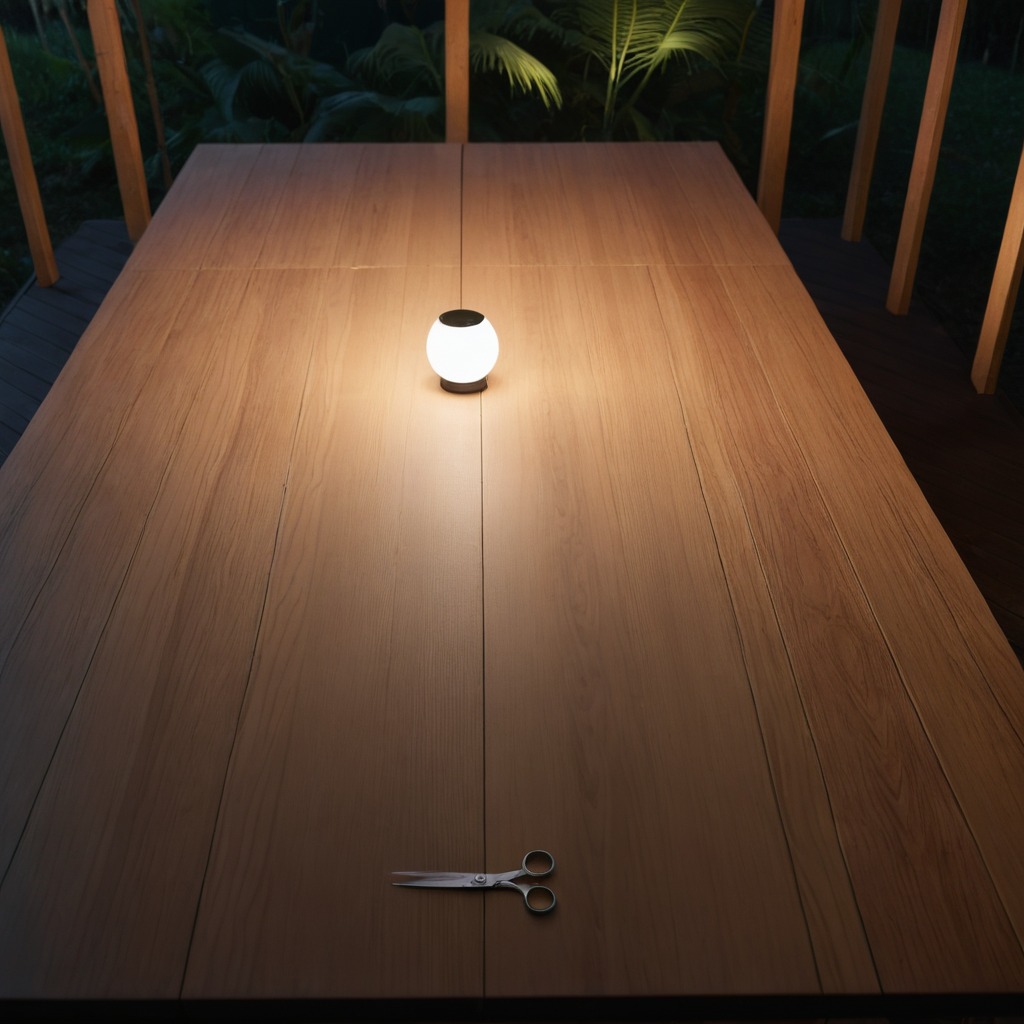
A scissor is lying on the wooden table.